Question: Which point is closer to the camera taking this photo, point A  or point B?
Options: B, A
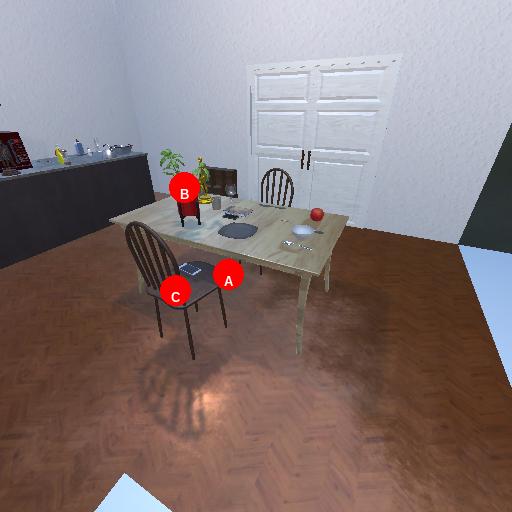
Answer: B